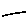
Label: square